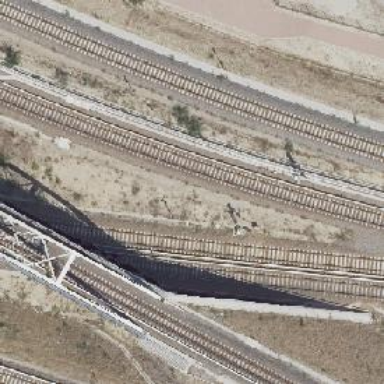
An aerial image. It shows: Railway milestone.